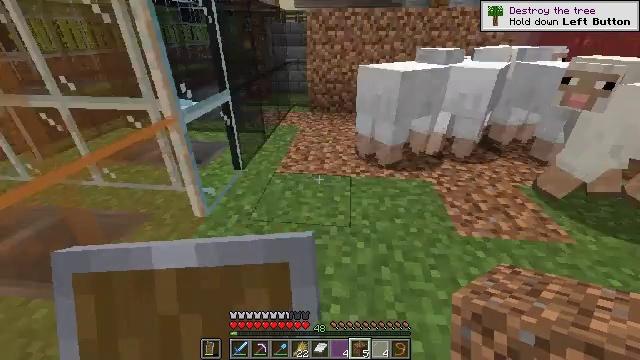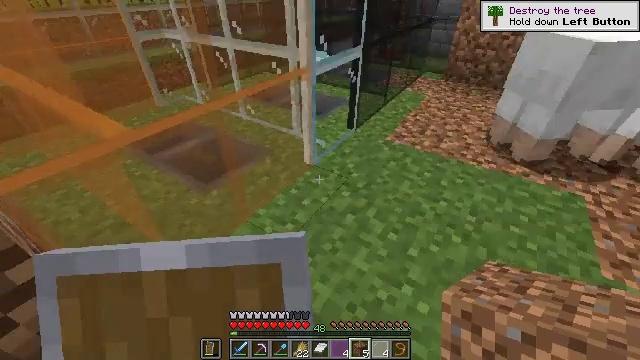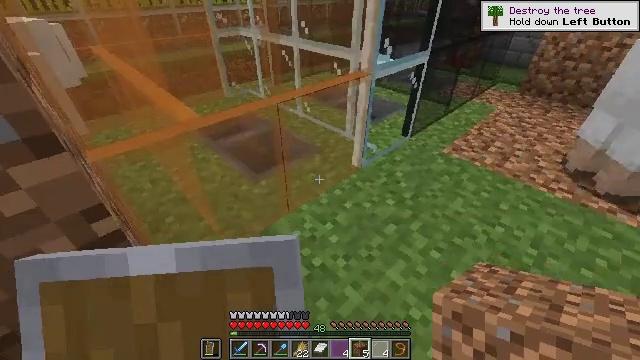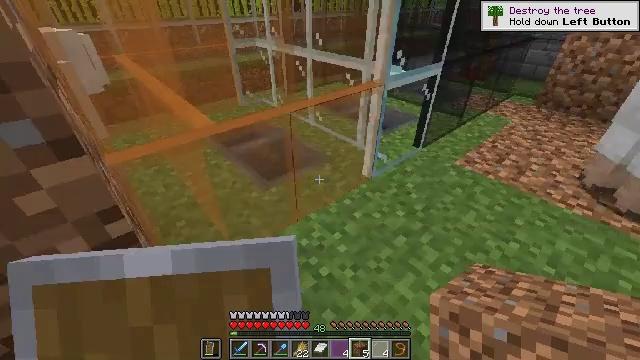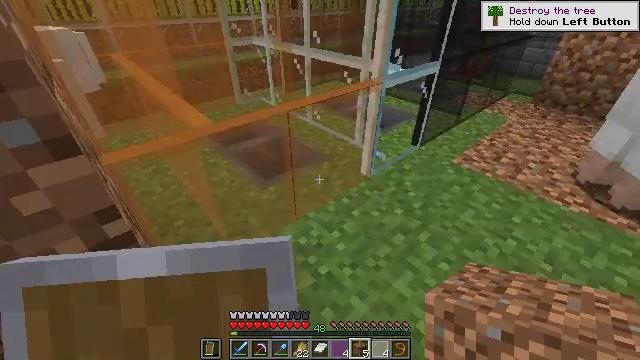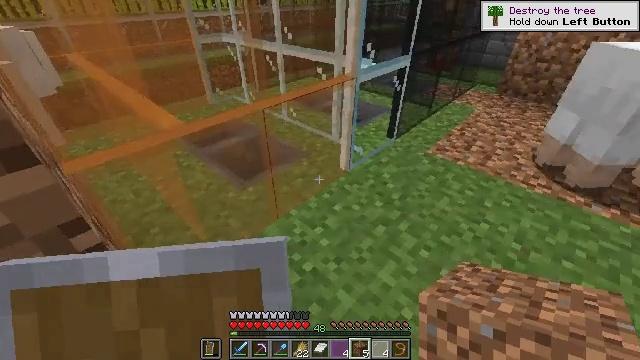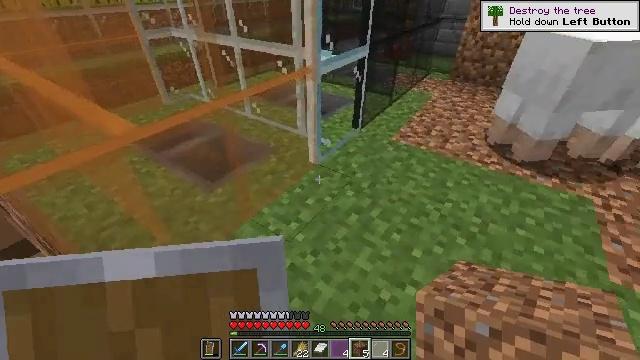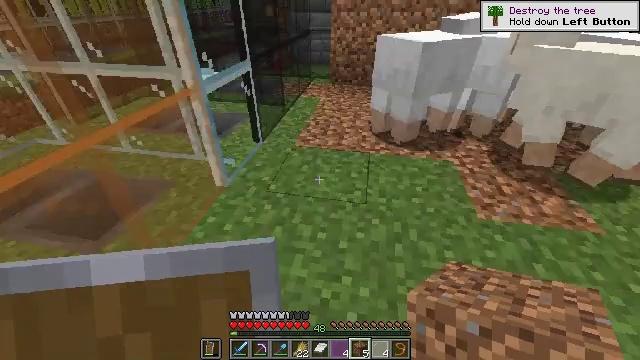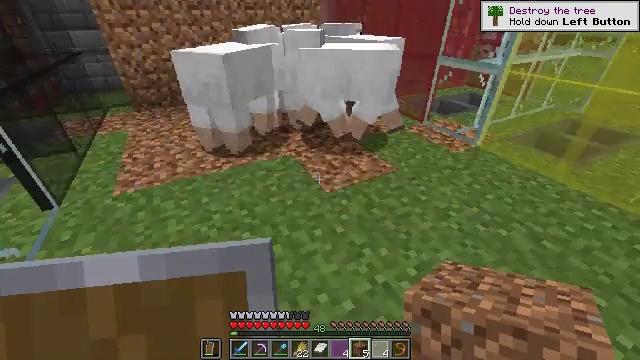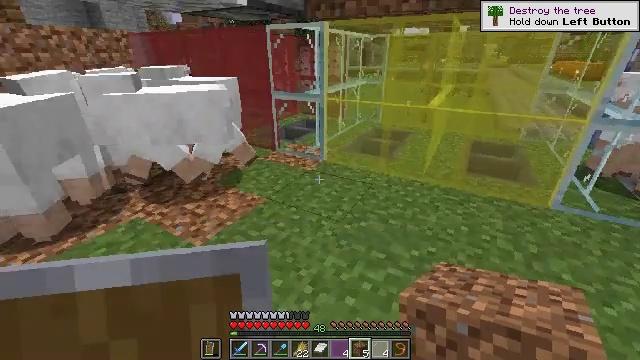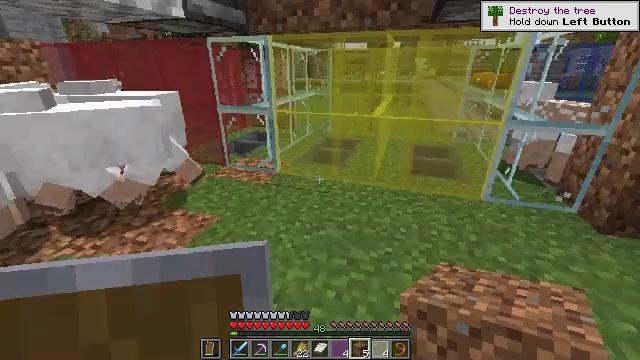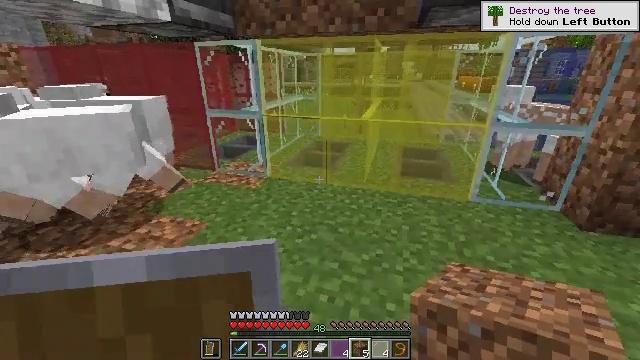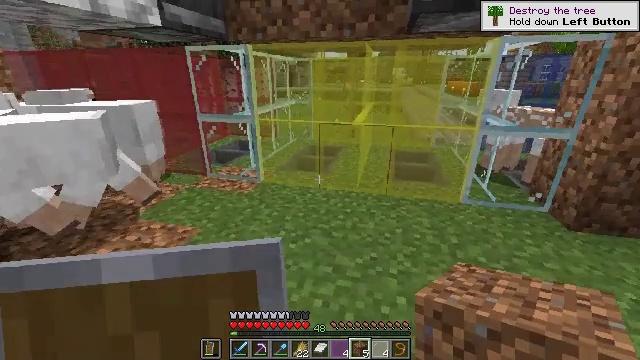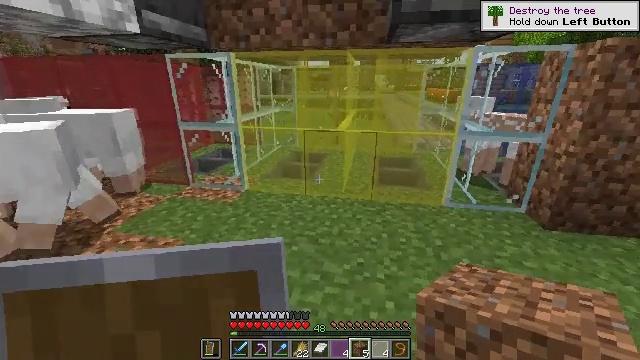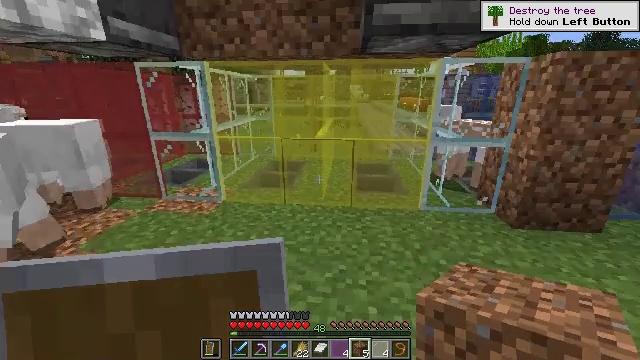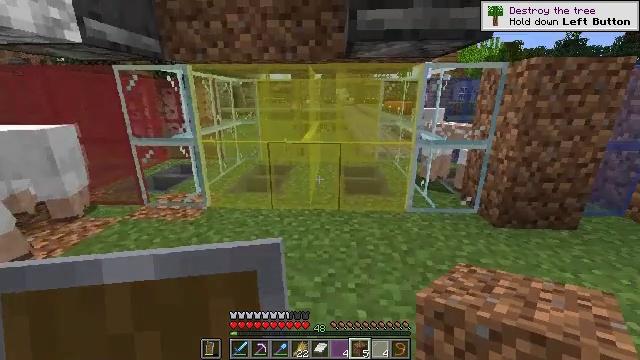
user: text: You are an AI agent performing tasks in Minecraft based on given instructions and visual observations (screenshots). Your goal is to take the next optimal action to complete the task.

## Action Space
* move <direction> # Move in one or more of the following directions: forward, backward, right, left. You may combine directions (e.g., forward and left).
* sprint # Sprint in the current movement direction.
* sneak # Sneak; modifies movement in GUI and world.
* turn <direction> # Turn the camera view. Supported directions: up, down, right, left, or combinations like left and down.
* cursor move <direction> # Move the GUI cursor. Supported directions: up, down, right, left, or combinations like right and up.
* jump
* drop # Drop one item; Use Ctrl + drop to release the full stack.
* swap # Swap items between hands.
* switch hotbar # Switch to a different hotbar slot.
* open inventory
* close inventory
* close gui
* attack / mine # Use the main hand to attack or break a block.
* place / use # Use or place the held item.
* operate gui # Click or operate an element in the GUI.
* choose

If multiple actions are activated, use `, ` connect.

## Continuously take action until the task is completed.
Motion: motion action
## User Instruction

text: Attack the yellow stained glass pane to break it.
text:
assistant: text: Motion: turn left and down
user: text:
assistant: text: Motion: turn left
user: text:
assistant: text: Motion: turn left and up
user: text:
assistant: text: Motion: no_op
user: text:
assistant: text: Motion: turn right
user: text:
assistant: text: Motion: turn right and down
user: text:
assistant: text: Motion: turn right and up
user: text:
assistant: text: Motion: turn right and up
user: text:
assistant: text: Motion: turn right and up
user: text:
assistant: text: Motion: turn right and up
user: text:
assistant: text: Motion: turn right
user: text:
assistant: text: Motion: turn right
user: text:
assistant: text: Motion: turn right and up
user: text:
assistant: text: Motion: turn right and up
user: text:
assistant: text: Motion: move forward, turn right
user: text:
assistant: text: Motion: move forward, turn right
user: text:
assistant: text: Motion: move forward, turn right
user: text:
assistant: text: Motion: move forward, turn right
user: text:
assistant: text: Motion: move forward, turn right
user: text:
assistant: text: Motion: move forward
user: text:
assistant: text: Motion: move forward and move right
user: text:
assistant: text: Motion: move forward and move right
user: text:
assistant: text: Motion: move forward
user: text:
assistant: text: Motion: move forward, turn left
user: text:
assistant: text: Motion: move forward
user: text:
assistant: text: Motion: move forward, turn left
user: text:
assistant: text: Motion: move forward, turn left and down
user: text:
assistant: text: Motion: turn left and down
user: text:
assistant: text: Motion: no_op
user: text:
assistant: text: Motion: no_op